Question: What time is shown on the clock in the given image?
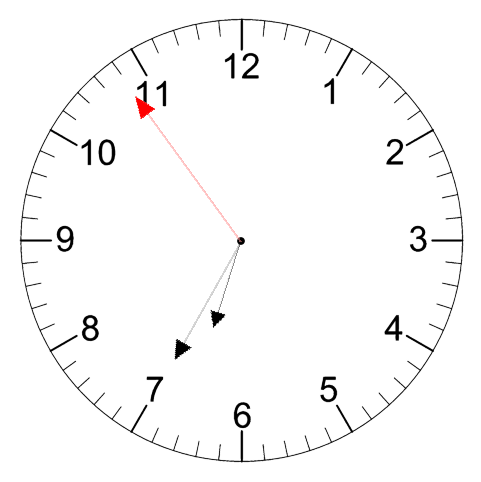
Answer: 06:34:54